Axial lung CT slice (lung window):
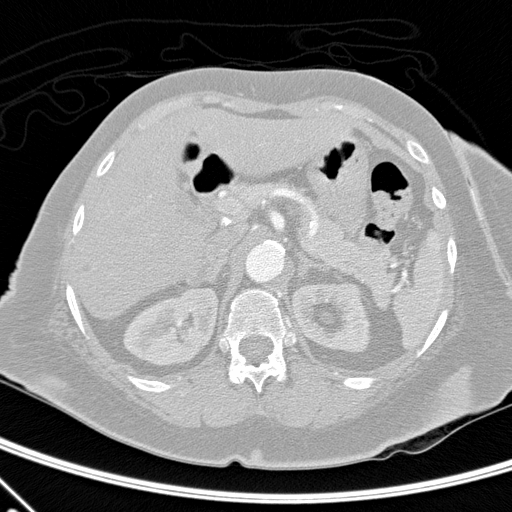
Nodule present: no